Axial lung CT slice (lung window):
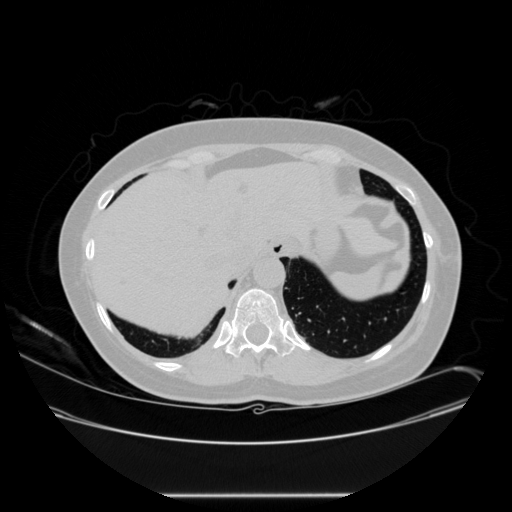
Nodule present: no